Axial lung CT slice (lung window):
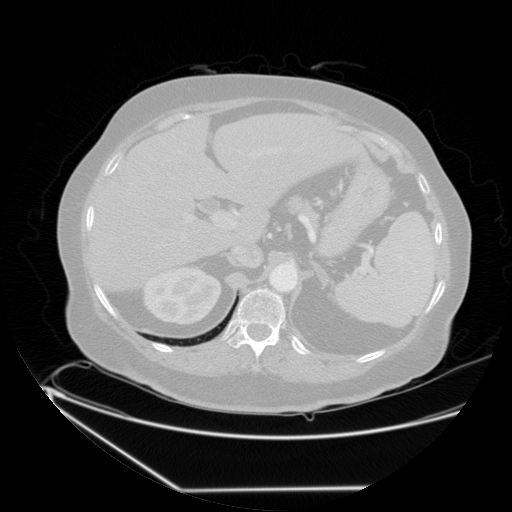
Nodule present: no